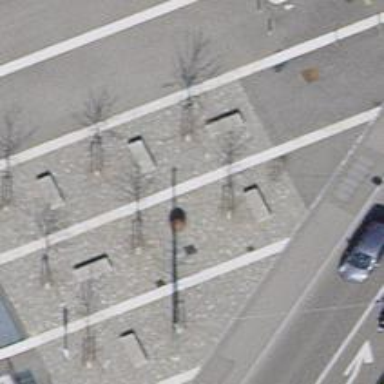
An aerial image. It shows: Memorial site with historic significance.